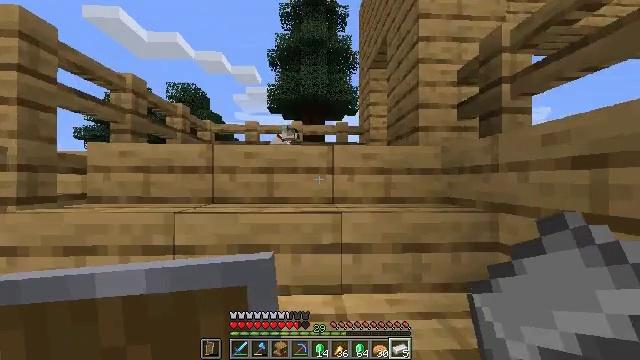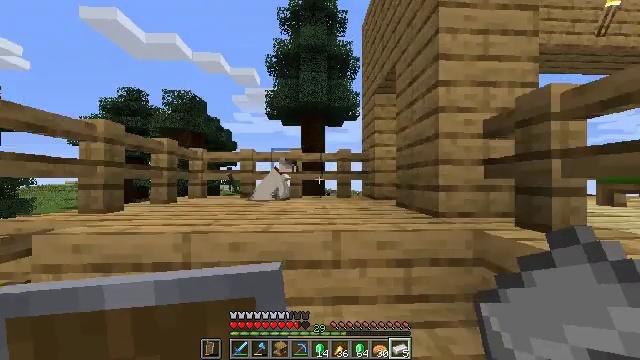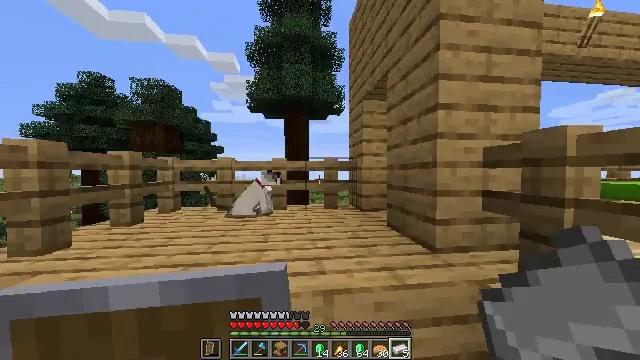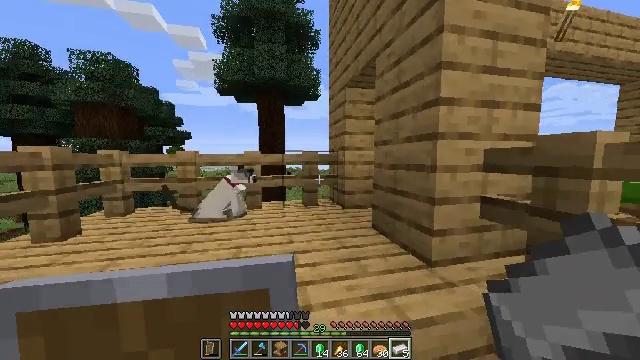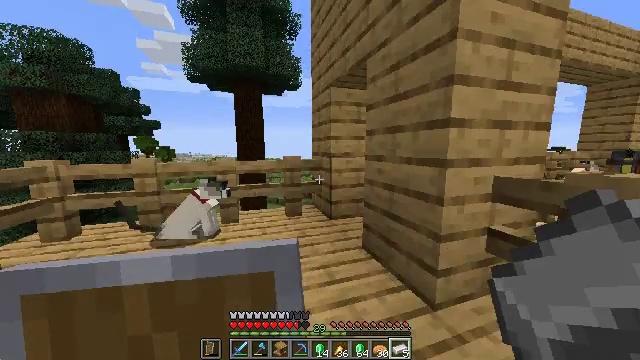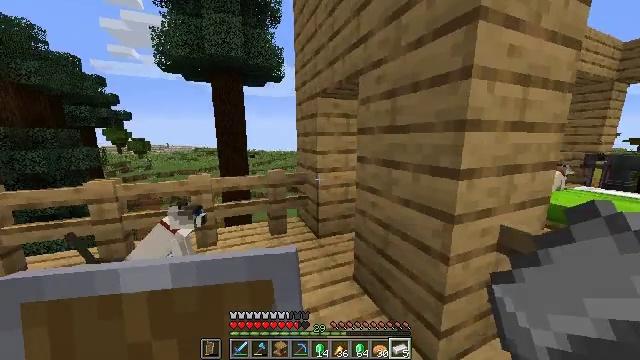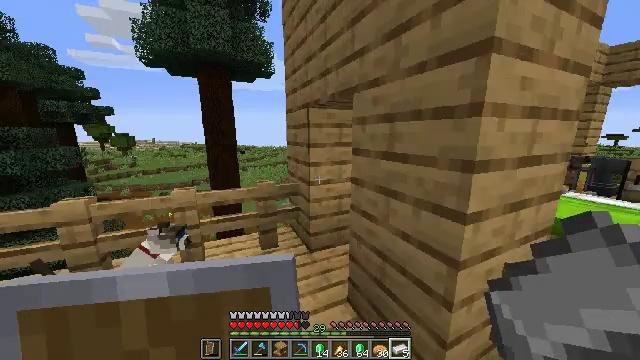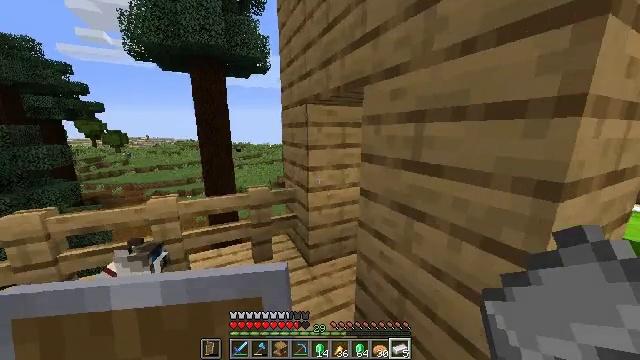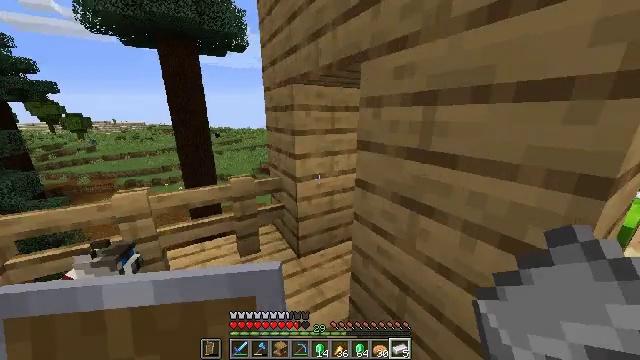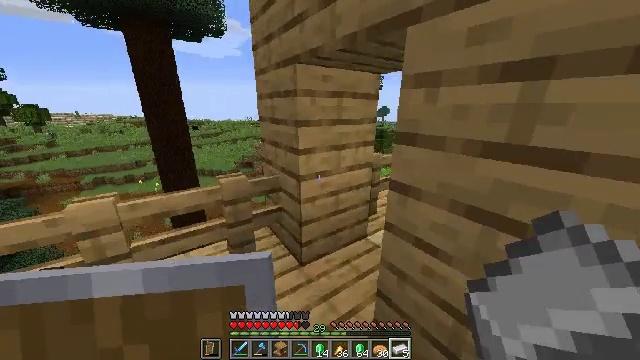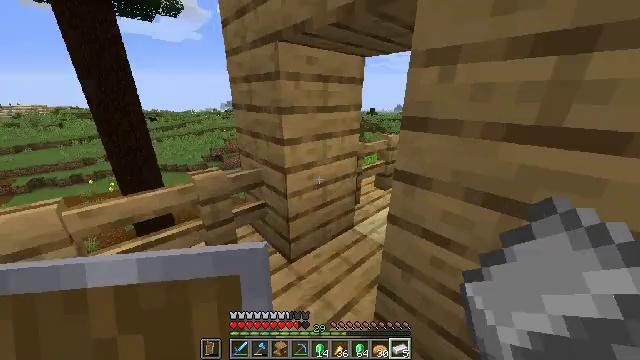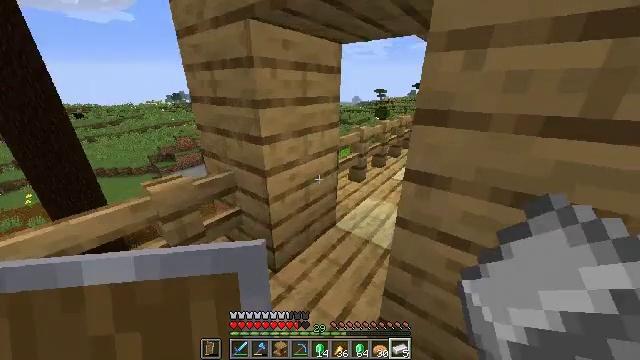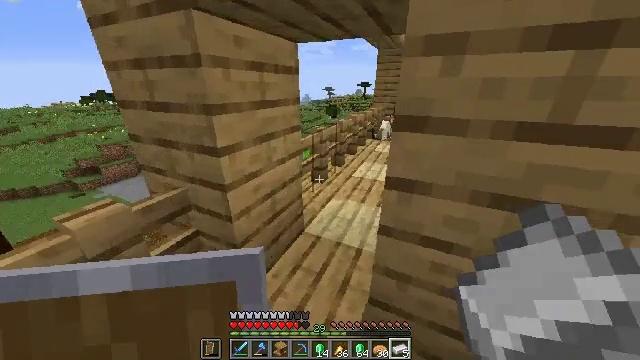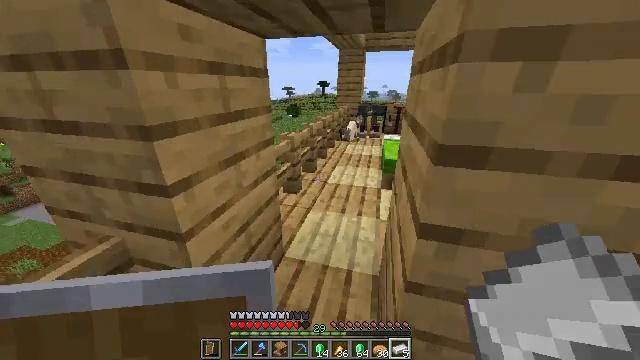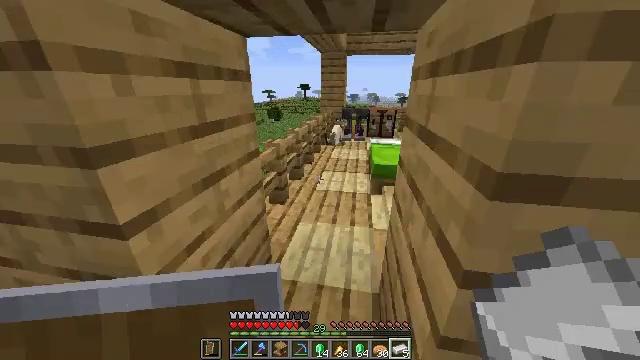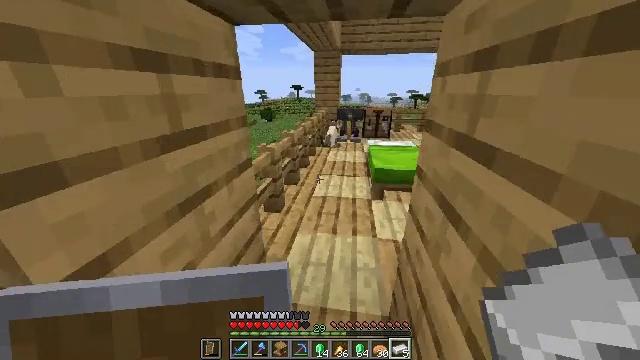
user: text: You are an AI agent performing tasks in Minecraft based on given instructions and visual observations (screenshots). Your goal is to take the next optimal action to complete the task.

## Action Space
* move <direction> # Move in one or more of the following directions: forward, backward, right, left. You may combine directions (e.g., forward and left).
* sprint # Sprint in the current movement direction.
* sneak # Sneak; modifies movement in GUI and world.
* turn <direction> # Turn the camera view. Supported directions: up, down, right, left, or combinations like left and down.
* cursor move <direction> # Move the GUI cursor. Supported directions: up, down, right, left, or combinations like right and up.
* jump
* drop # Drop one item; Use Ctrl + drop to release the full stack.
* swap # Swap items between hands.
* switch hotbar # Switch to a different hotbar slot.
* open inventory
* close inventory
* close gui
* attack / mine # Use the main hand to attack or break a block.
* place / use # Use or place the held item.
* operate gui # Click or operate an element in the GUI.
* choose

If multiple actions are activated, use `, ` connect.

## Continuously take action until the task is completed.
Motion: motion action
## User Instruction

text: Remove birch planks from the inventory.
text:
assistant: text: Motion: move forward, sprint
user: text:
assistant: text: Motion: move forward, sprint, turn right and down
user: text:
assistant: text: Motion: move forward, sprint, turn right and down
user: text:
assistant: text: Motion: move forward, sprint, turn right and down
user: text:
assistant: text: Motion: move forward, sprint, turn right and down
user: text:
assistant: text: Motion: move forward, sprint, turn right and down
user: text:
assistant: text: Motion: move forward and move left, sprint
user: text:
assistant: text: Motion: move forward and move left, sprint, turn right and down
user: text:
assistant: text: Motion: move forward and move left, sprint, turn right and down
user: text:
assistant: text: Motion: move forward and move left, sprint, turn right and down
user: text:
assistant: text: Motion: move forward, sprint, turn right and down
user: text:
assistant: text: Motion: move forward, sprint, turn right
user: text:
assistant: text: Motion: move forward, sprint, turn right
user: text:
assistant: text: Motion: move forward, sprint, turn right
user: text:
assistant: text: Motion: move forward, sprint, turn right
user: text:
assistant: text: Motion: move forward, sprint, turn right
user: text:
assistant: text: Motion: move forward, sprint, turn right
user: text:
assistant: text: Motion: move forward, sprint, turn right
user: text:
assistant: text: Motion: move forward, sprint, turn right
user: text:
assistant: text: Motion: move forward, sprint, turn right
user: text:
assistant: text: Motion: move forward, sprint, turn right and down
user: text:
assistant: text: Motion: move forward, sprint, turn right and down
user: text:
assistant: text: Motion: move forward, sprint, turn up
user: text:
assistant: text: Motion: move forward, sprint
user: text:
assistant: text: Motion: move forward, sprint
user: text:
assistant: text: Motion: move forward, sprint
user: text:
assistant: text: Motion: move forward, sprint
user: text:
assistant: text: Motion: move forward, open inventory
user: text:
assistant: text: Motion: cursor move right, open inventory
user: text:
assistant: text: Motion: cursor move right, open inventory